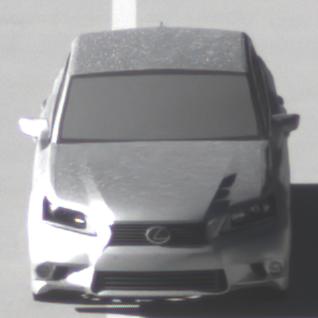
Make: Lexus
Model: GS 250
Detailed model: GS (L10)
Model produced from: 2012/06
Model produced until: 2013/12
Doors: 4
Color: white
Road condition: dry road
Daytime: morning or afternoon
Contrast: high contrast